Chest X-ray:
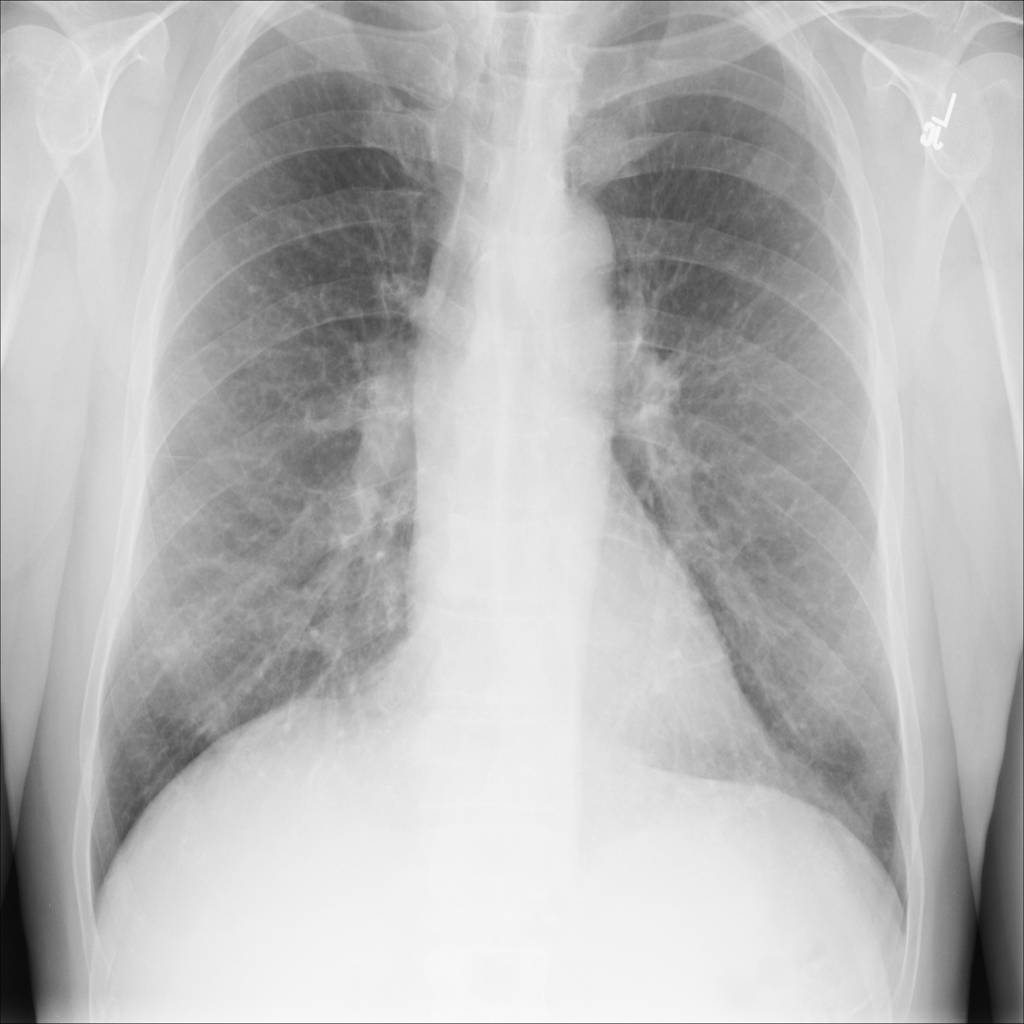
No abnormal finding: yes